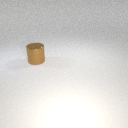
large brown metal cylinder